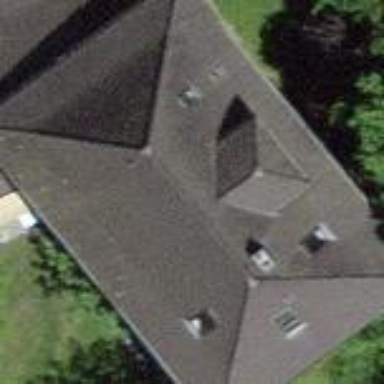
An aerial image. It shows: Building with hipped roof shape.